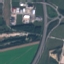
Label: Highway